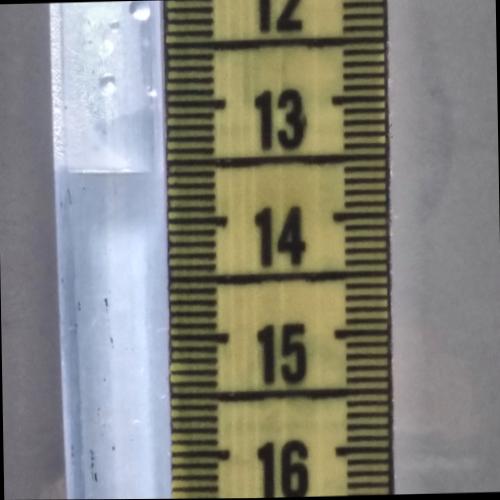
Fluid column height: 13.6 cm